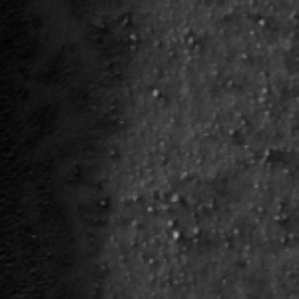
Label: frost